Question: here is my store:
'''
Ext.define('NG.store.WhatsNews', {
extend: 'NG.store.AbstractStore',
model: 'NG.model.auxClasses.notifications.WhatsNew',
alias: 'store.whatsnewstore',
autoLoad:true,
buffered: true,
remoteFilter: true,
remoteGroup: true,
remoteSort: true,
pageSize: 50
});
'''
When I scroll the grid down and the buffered view tries to load the new records I get an error ''.
Here is the error as I caught it on chrome dev tools.:

I watched the variables and it arrears that the call for :
'''
me.view.bufferRender(newRecords, me.endIndex + 1)
'''
results in an array of nodes that is not in the same length as
'''
recCount = newRecords.length
'''
which causes an error when 'frag.appendChild(newNodes[i]);' is called.
Is that a known issue???
Is there a work around?
I have created the following override:
'''
Ext.override(Ext.view.NodeCache, {
/**
* Appends/prepends records depending on direction flag
* @param {Ext.data.Model[]} newRecords Items to append/prepend
* @param {Number} direction '-1' = scroll up, '0' = scroll down.
* @param {Number} removeCount The number of records to remove from the end. if scrolling
* down, rows are removed from the top and the new rows are added at the bottom.
*/
scroll: function (newRecords, direction, removeCount) {
var me = this,
elements = me.elements,
recCount = newRecords.length,
i, el, removeEnd,
newNodes,
nodeContainer = me.view.getNodeContainer(),
frag = document.createDocumentFragment();
// Scrolling up (content moved down - new content needed at top, remove from bottom)
if (direction == -1) {
for (i = (me.endIndex - removeCount) + 1; i <= me.endIndex; i++) {
el = elements[i];
delete elements[i];
el.parentNode.removeChild(el);
}
me.endIndex -= removeCount;
// grab all nodes rendered, not just the data rows
newNodes = me.view.bufferRender(newRecords, me.startIndex -= recCount);
for (i = 0; i < recCount; i++) {
elements[me.startIndex + i] = newNodes[i];
frag.appendChild(newNodes[i]);
}
nodeContainer.insertBefore(frag, nodeContainer.firstChild);
}
// Scrolling down (content moved up - new content needed at bottom, remove from top)
else {
removeEnd = me.startIndex + removeCount;
for (i = me.startIndex; i < removeEnd; i++) {
el = elements[i];
delete elements[i];
el.parentNode.removeChild(el);
}
me.startIndex = i;
// grab all nodes rendered, not just the data rows
newNodes = me.view.bufferRender(newRecords, me.endIndex + 1);
for (i = 0; i < newNodes.length ; i++) {
elements[me.endIndex += 1] = newNodes[i];
frag.appendChild(newNodes[i]);
}
nodeContainer.appendChild(frag);
}
// Keep count consistent.
me.count = me.endIndex - me.startIndex + 1;
}
});
'''
This prevents the error thrown in chrome but the last record does not show!!!
Anyone with a better idea?
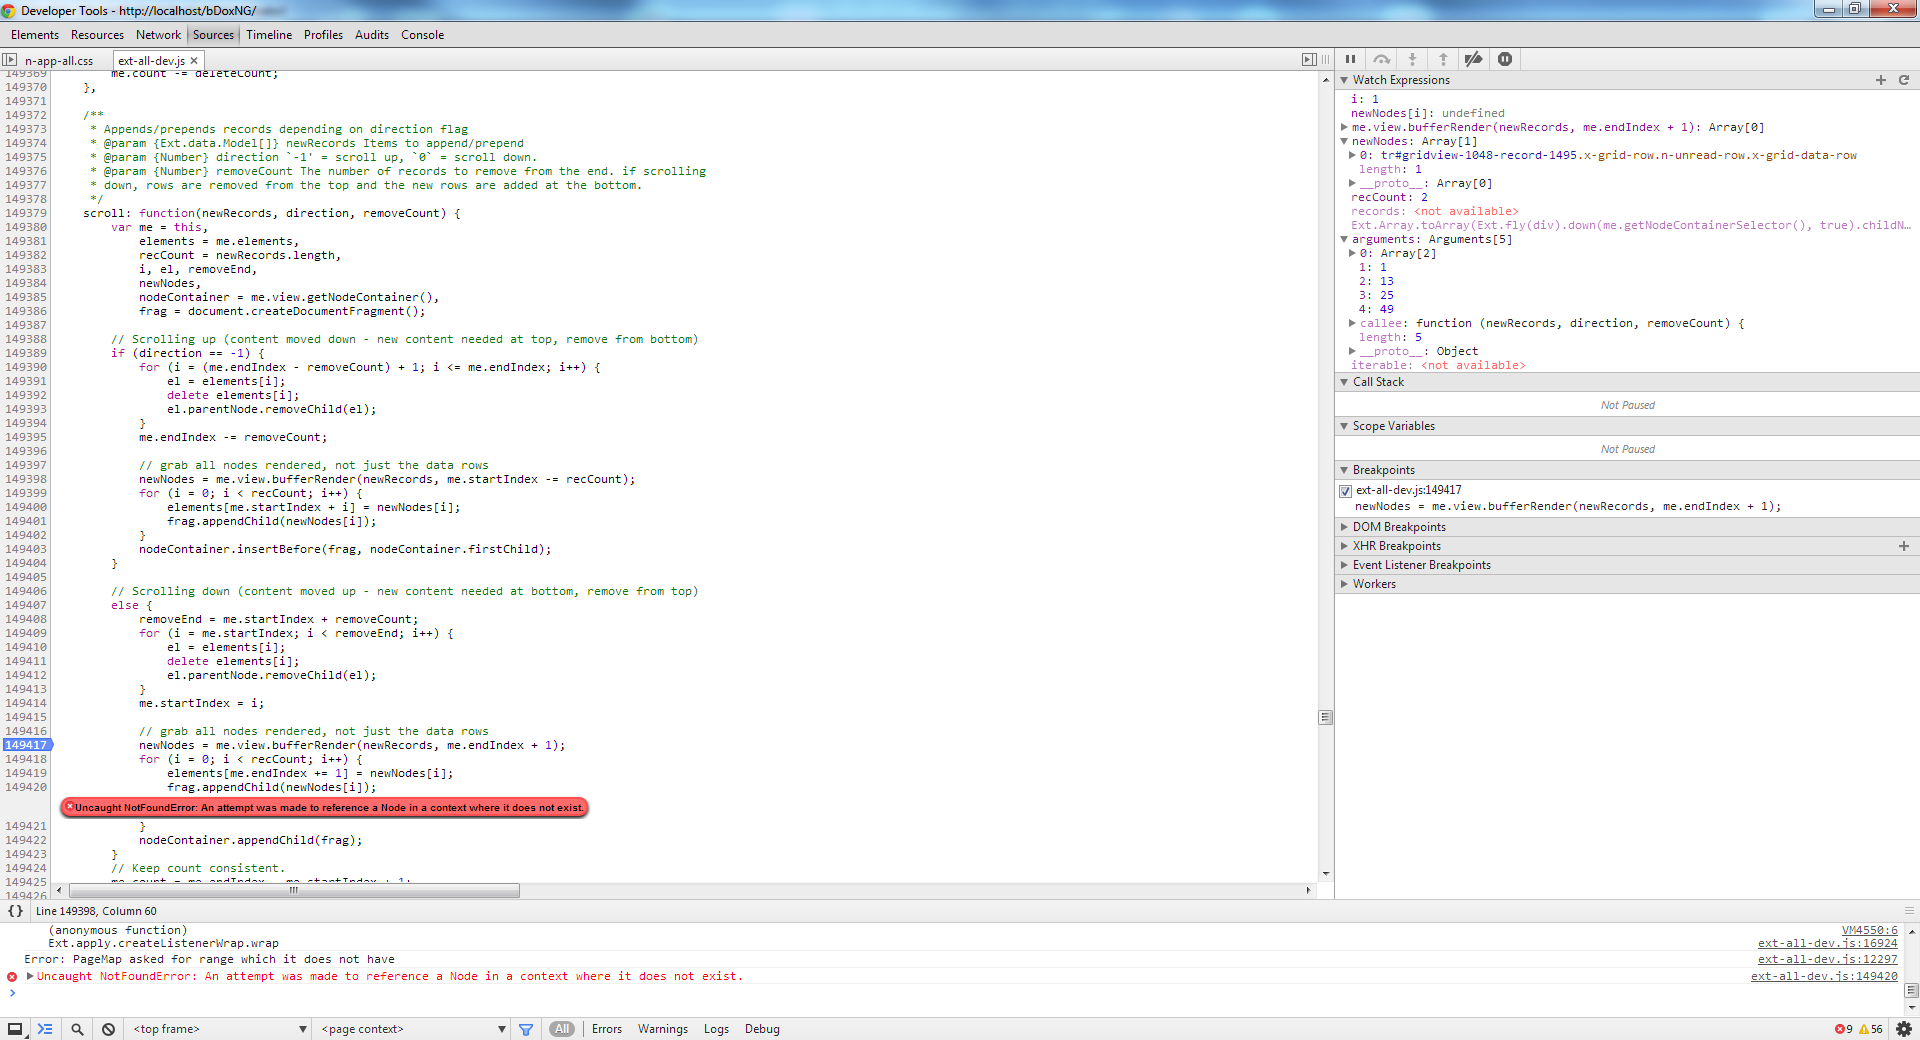
Answer: It appears to be a known issue of ExtJS 4.2.1.
<URL>
And it was fixed under 4.2.2